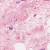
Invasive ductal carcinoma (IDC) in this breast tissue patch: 0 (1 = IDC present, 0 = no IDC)